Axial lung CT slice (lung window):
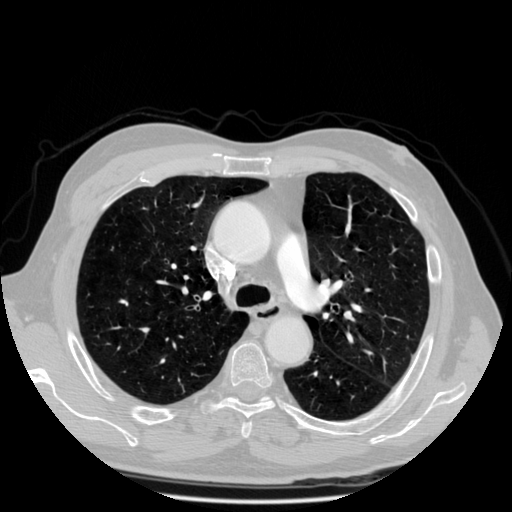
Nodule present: no